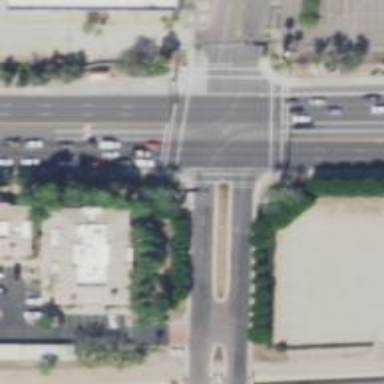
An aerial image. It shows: Solid stop line on the road marking.